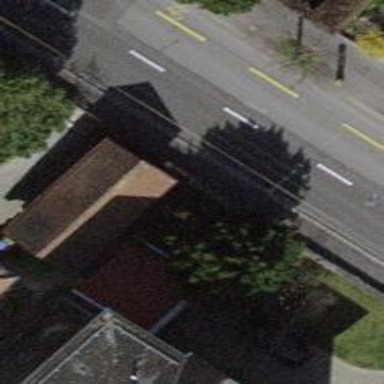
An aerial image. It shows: Shed.